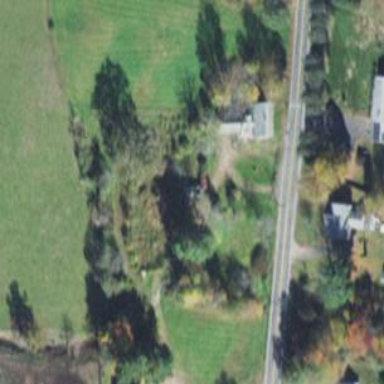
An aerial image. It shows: Driveway.